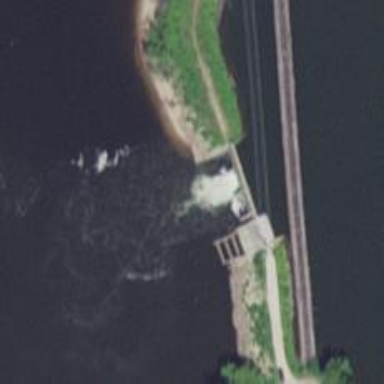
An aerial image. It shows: Dam across waterway.